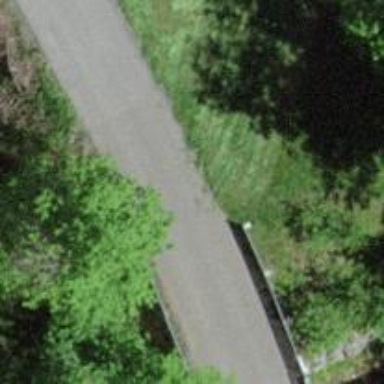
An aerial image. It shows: Unclassified road with bridge. The tracktype is grade 1.